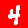
Digit: 4